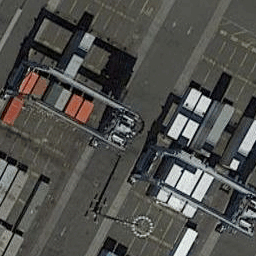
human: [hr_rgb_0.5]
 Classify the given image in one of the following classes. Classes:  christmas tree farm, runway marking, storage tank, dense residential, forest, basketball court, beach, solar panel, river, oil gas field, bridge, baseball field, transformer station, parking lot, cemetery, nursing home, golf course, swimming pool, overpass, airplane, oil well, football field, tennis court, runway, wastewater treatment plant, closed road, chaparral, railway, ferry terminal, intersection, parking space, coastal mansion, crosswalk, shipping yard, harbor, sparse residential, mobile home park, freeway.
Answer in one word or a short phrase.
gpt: shipping yard